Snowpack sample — Snodgrass Mountain, Crested Butte, Colorado (2/4/25, 12:06 PM MST)
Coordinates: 38.923, -106.968
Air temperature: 35 °F
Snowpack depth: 80 cm
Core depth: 80 cm
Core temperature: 32 °F
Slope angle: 14°, slope face: 78°
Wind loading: low
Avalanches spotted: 0
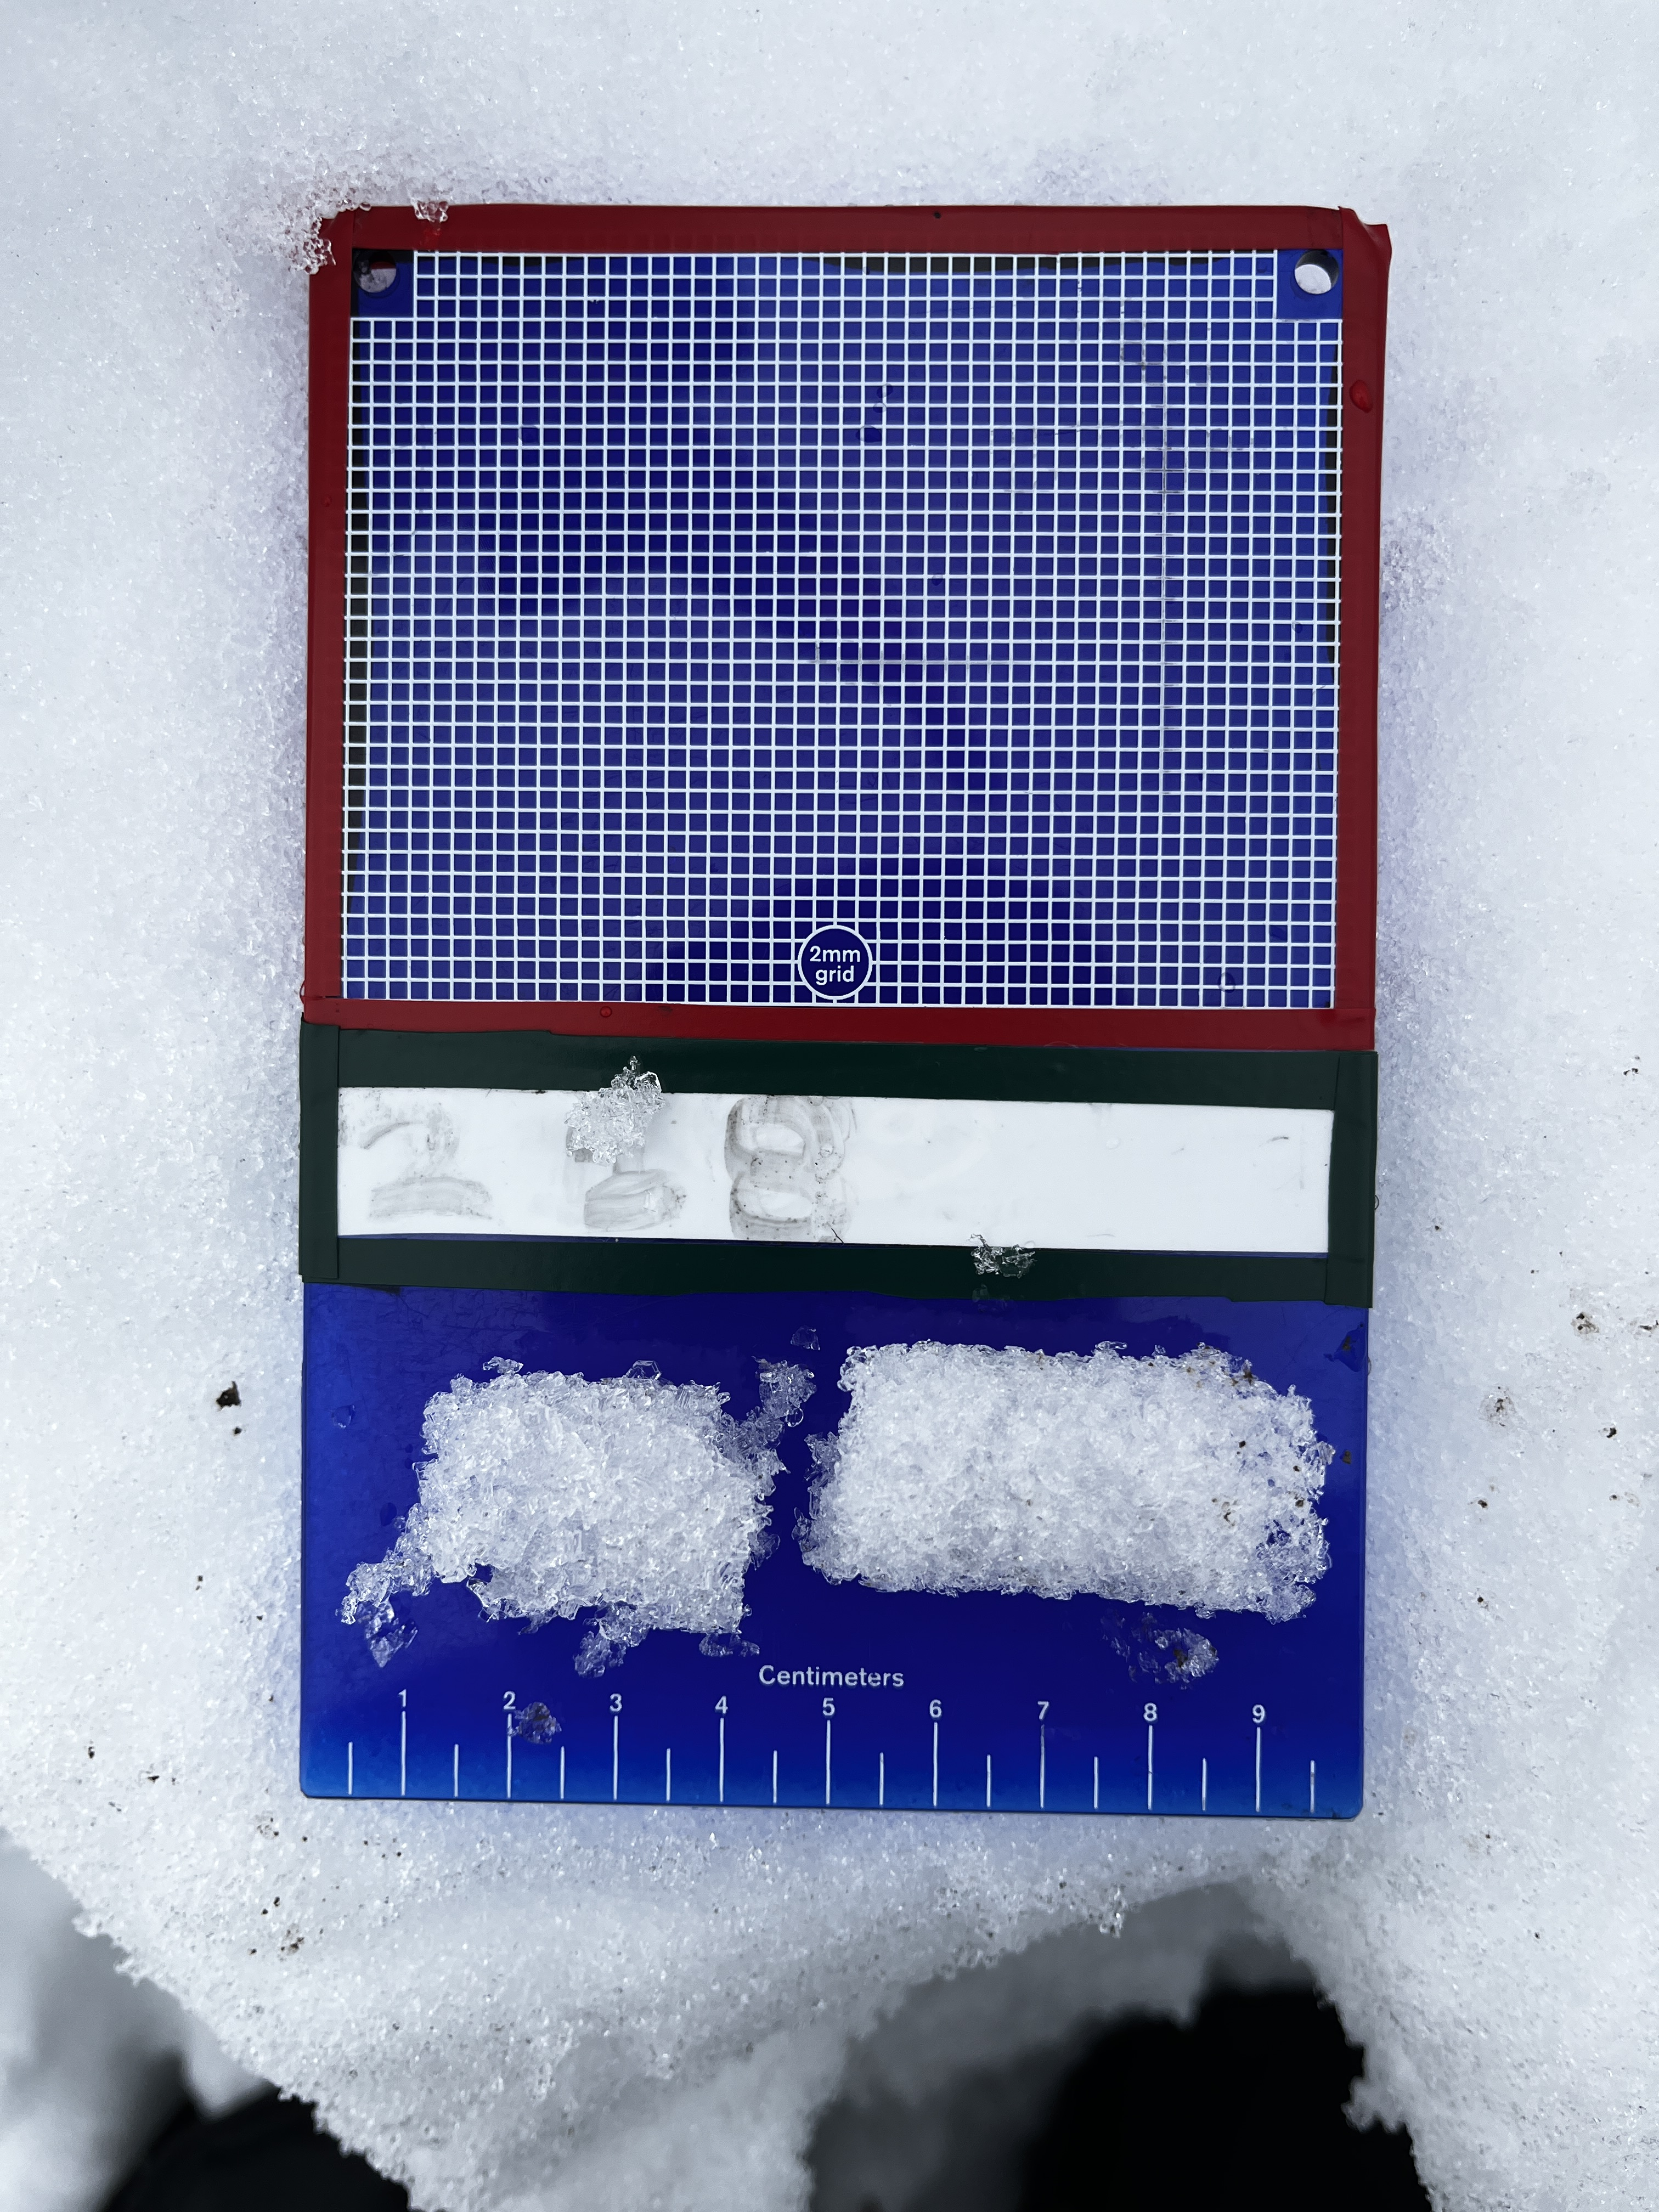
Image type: crystal_card
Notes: No avalanches nearby, unusually warm weather for the last month reported by residents, Collected 25 yards from treeline